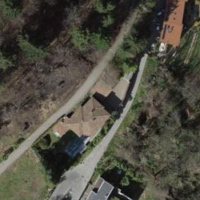
EUNIS habitat code: 53
Species observed at this site:
Picus viridis